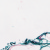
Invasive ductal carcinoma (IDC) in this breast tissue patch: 0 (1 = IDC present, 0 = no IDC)